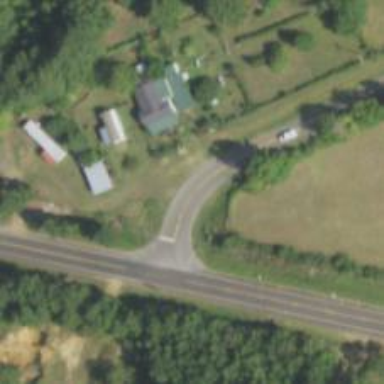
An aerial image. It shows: Secondary road.